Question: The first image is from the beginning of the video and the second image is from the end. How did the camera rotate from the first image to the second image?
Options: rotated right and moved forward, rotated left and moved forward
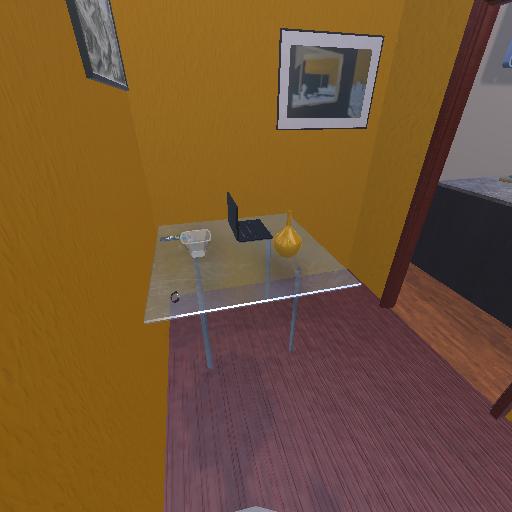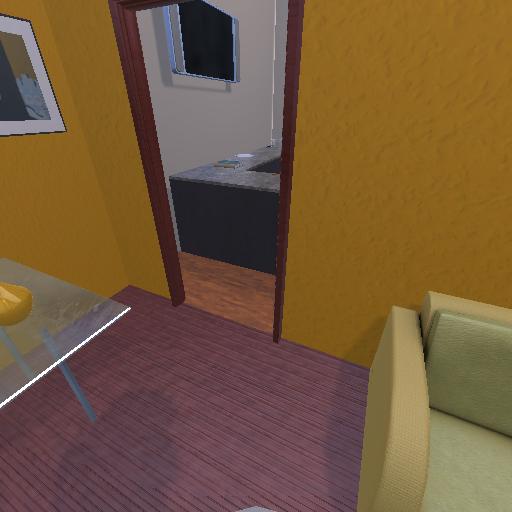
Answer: rotated right and moved forward